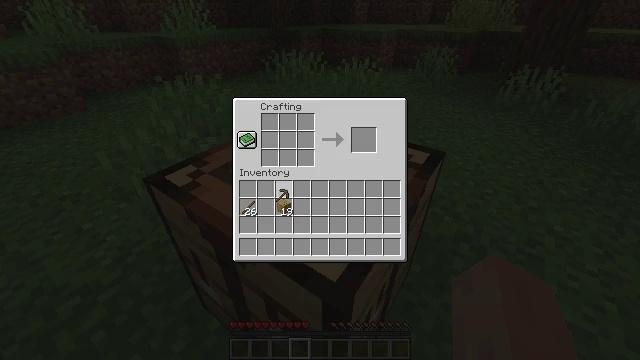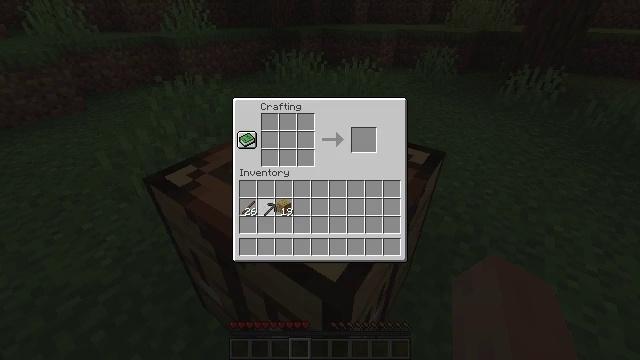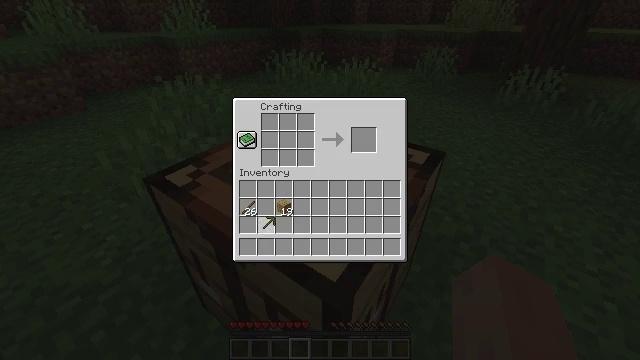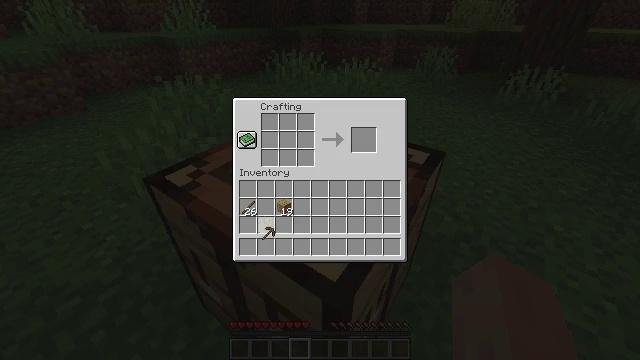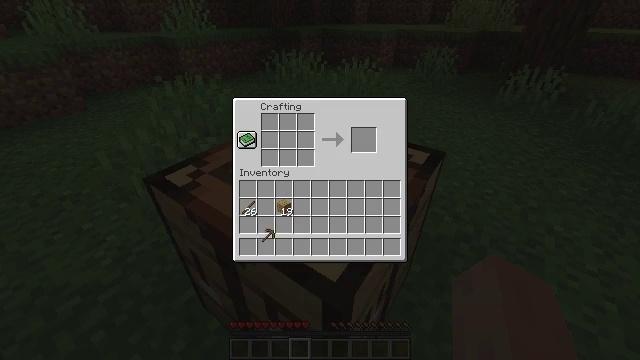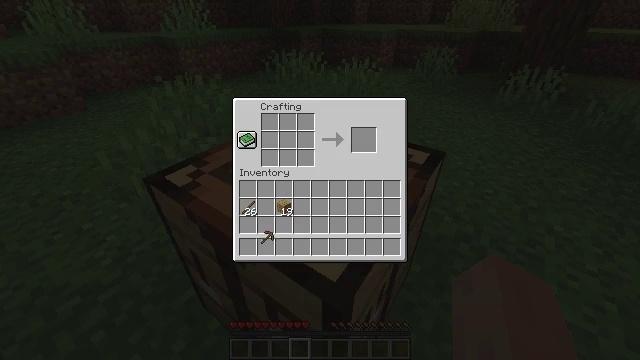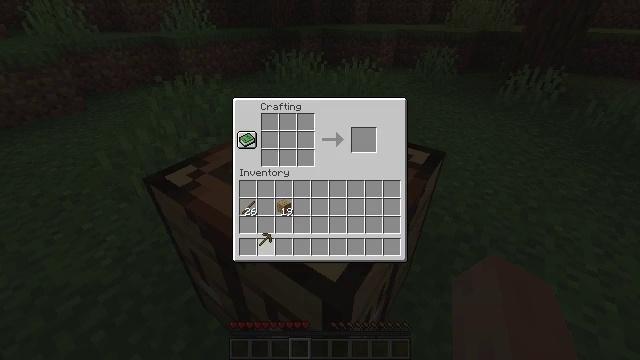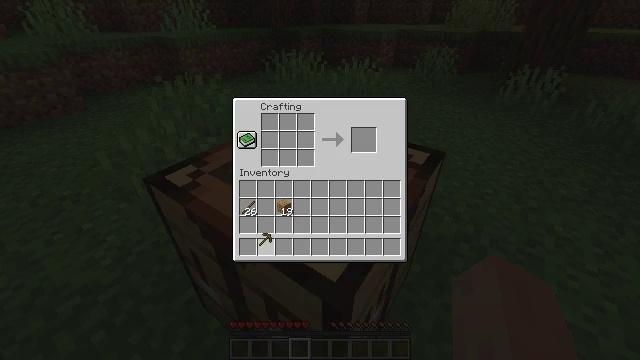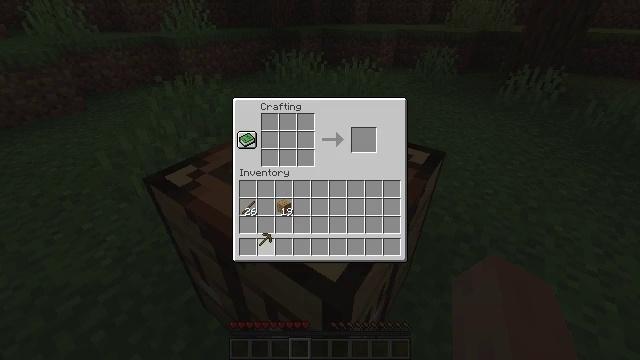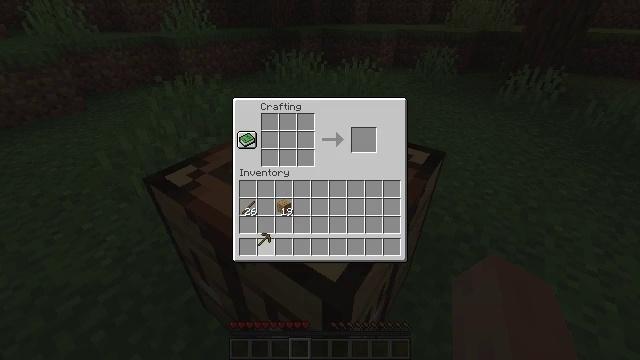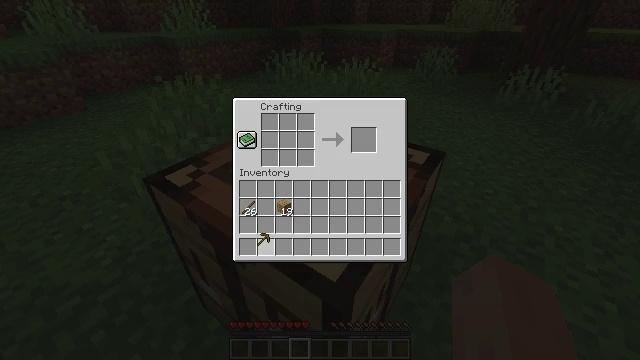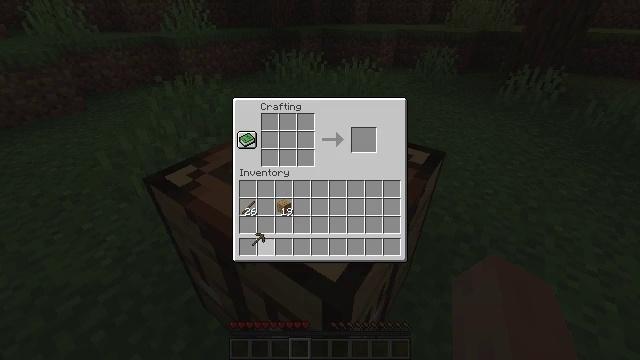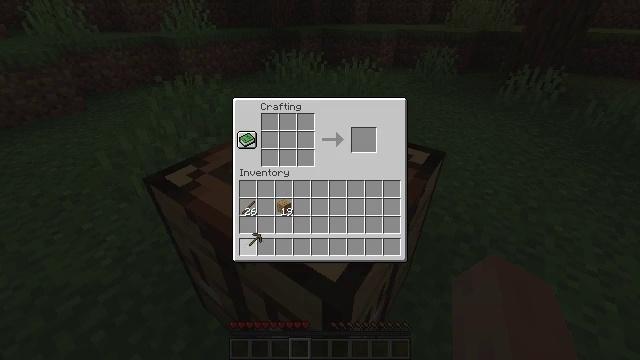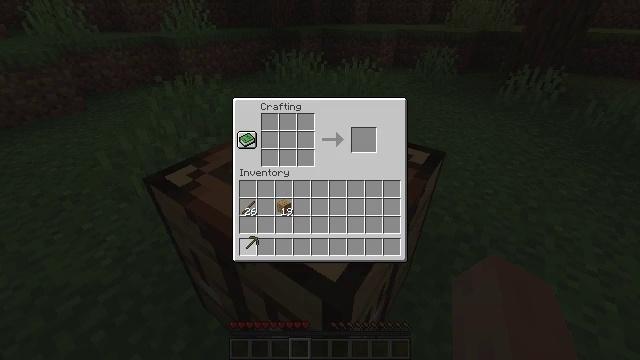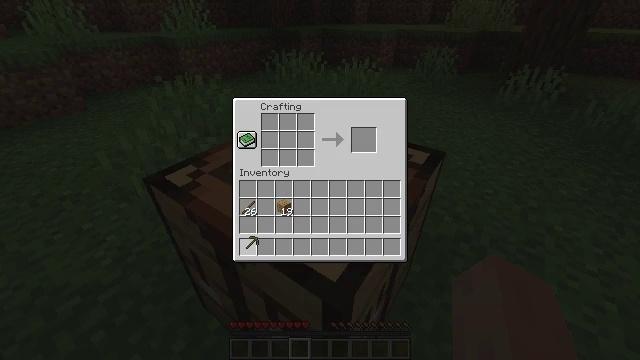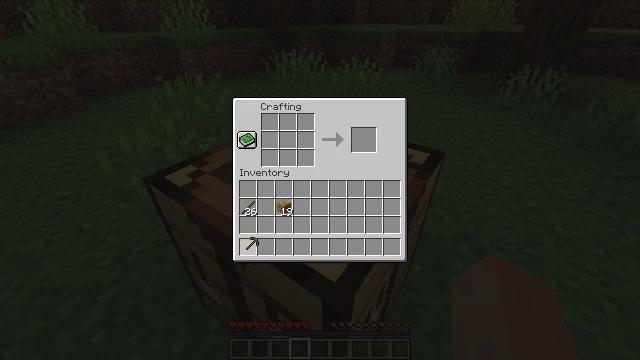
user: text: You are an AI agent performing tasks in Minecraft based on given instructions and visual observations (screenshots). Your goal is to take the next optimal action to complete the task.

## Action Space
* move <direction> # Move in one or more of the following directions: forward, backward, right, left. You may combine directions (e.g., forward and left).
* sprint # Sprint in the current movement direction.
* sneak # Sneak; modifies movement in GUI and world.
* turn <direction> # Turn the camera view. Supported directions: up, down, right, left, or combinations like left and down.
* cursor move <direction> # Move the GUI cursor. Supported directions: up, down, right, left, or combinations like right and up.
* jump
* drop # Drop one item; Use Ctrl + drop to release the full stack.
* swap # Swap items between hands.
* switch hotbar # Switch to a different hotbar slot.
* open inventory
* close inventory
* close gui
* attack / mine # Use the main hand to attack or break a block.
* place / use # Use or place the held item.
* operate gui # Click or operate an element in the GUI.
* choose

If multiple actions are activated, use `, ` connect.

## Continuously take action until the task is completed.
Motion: motion action
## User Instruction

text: Recycle the crafting table.
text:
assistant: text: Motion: cursor move left and down, open gui
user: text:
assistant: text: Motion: cursor move down
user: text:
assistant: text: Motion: cursor move down
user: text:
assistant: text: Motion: no_op
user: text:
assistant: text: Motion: no_op
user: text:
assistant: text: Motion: no_op
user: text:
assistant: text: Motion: no_op
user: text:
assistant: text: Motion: no_op
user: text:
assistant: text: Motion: no_op
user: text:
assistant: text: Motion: no_op
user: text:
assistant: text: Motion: no_op
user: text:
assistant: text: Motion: no_op
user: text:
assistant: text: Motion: no_op
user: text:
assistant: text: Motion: no_op
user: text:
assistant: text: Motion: no_op
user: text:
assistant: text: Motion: operate gui
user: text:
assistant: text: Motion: operate gui
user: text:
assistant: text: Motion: operate gui
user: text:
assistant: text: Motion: no_op
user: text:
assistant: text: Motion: no_op
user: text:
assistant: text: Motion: no_op
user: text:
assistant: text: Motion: no_op
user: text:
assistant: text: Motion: no_op
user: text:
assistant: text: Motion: no_op
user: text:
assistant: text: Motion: no_op
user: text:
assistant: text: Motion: cursor move right and up
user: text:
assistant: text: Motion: cursor move right and up
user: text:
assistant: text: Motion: no_op
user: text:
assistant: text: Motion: no_op
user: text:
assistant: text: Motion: no_op